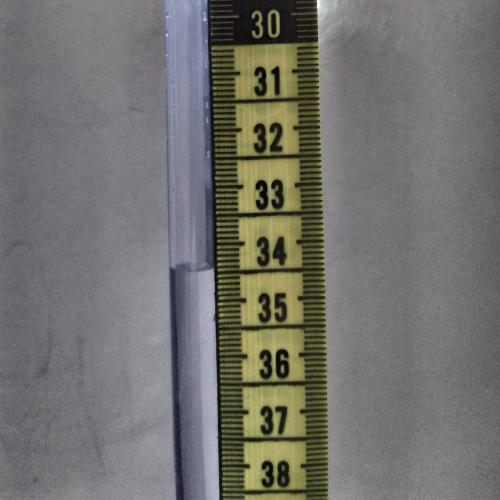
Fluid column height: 34.4 cm